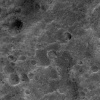
Atmospheric dust classification: not_dusty